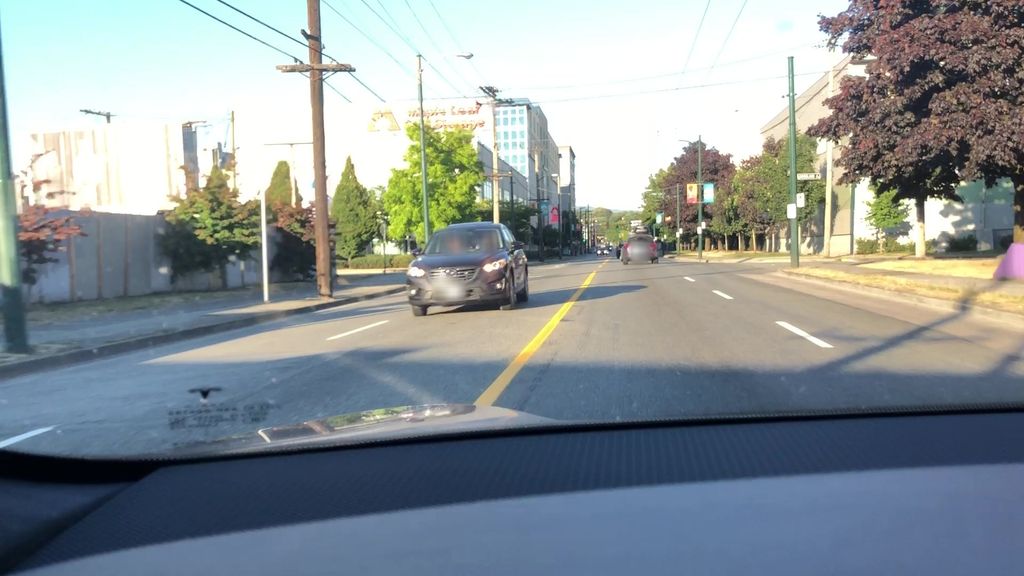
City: vancouver